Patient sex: M
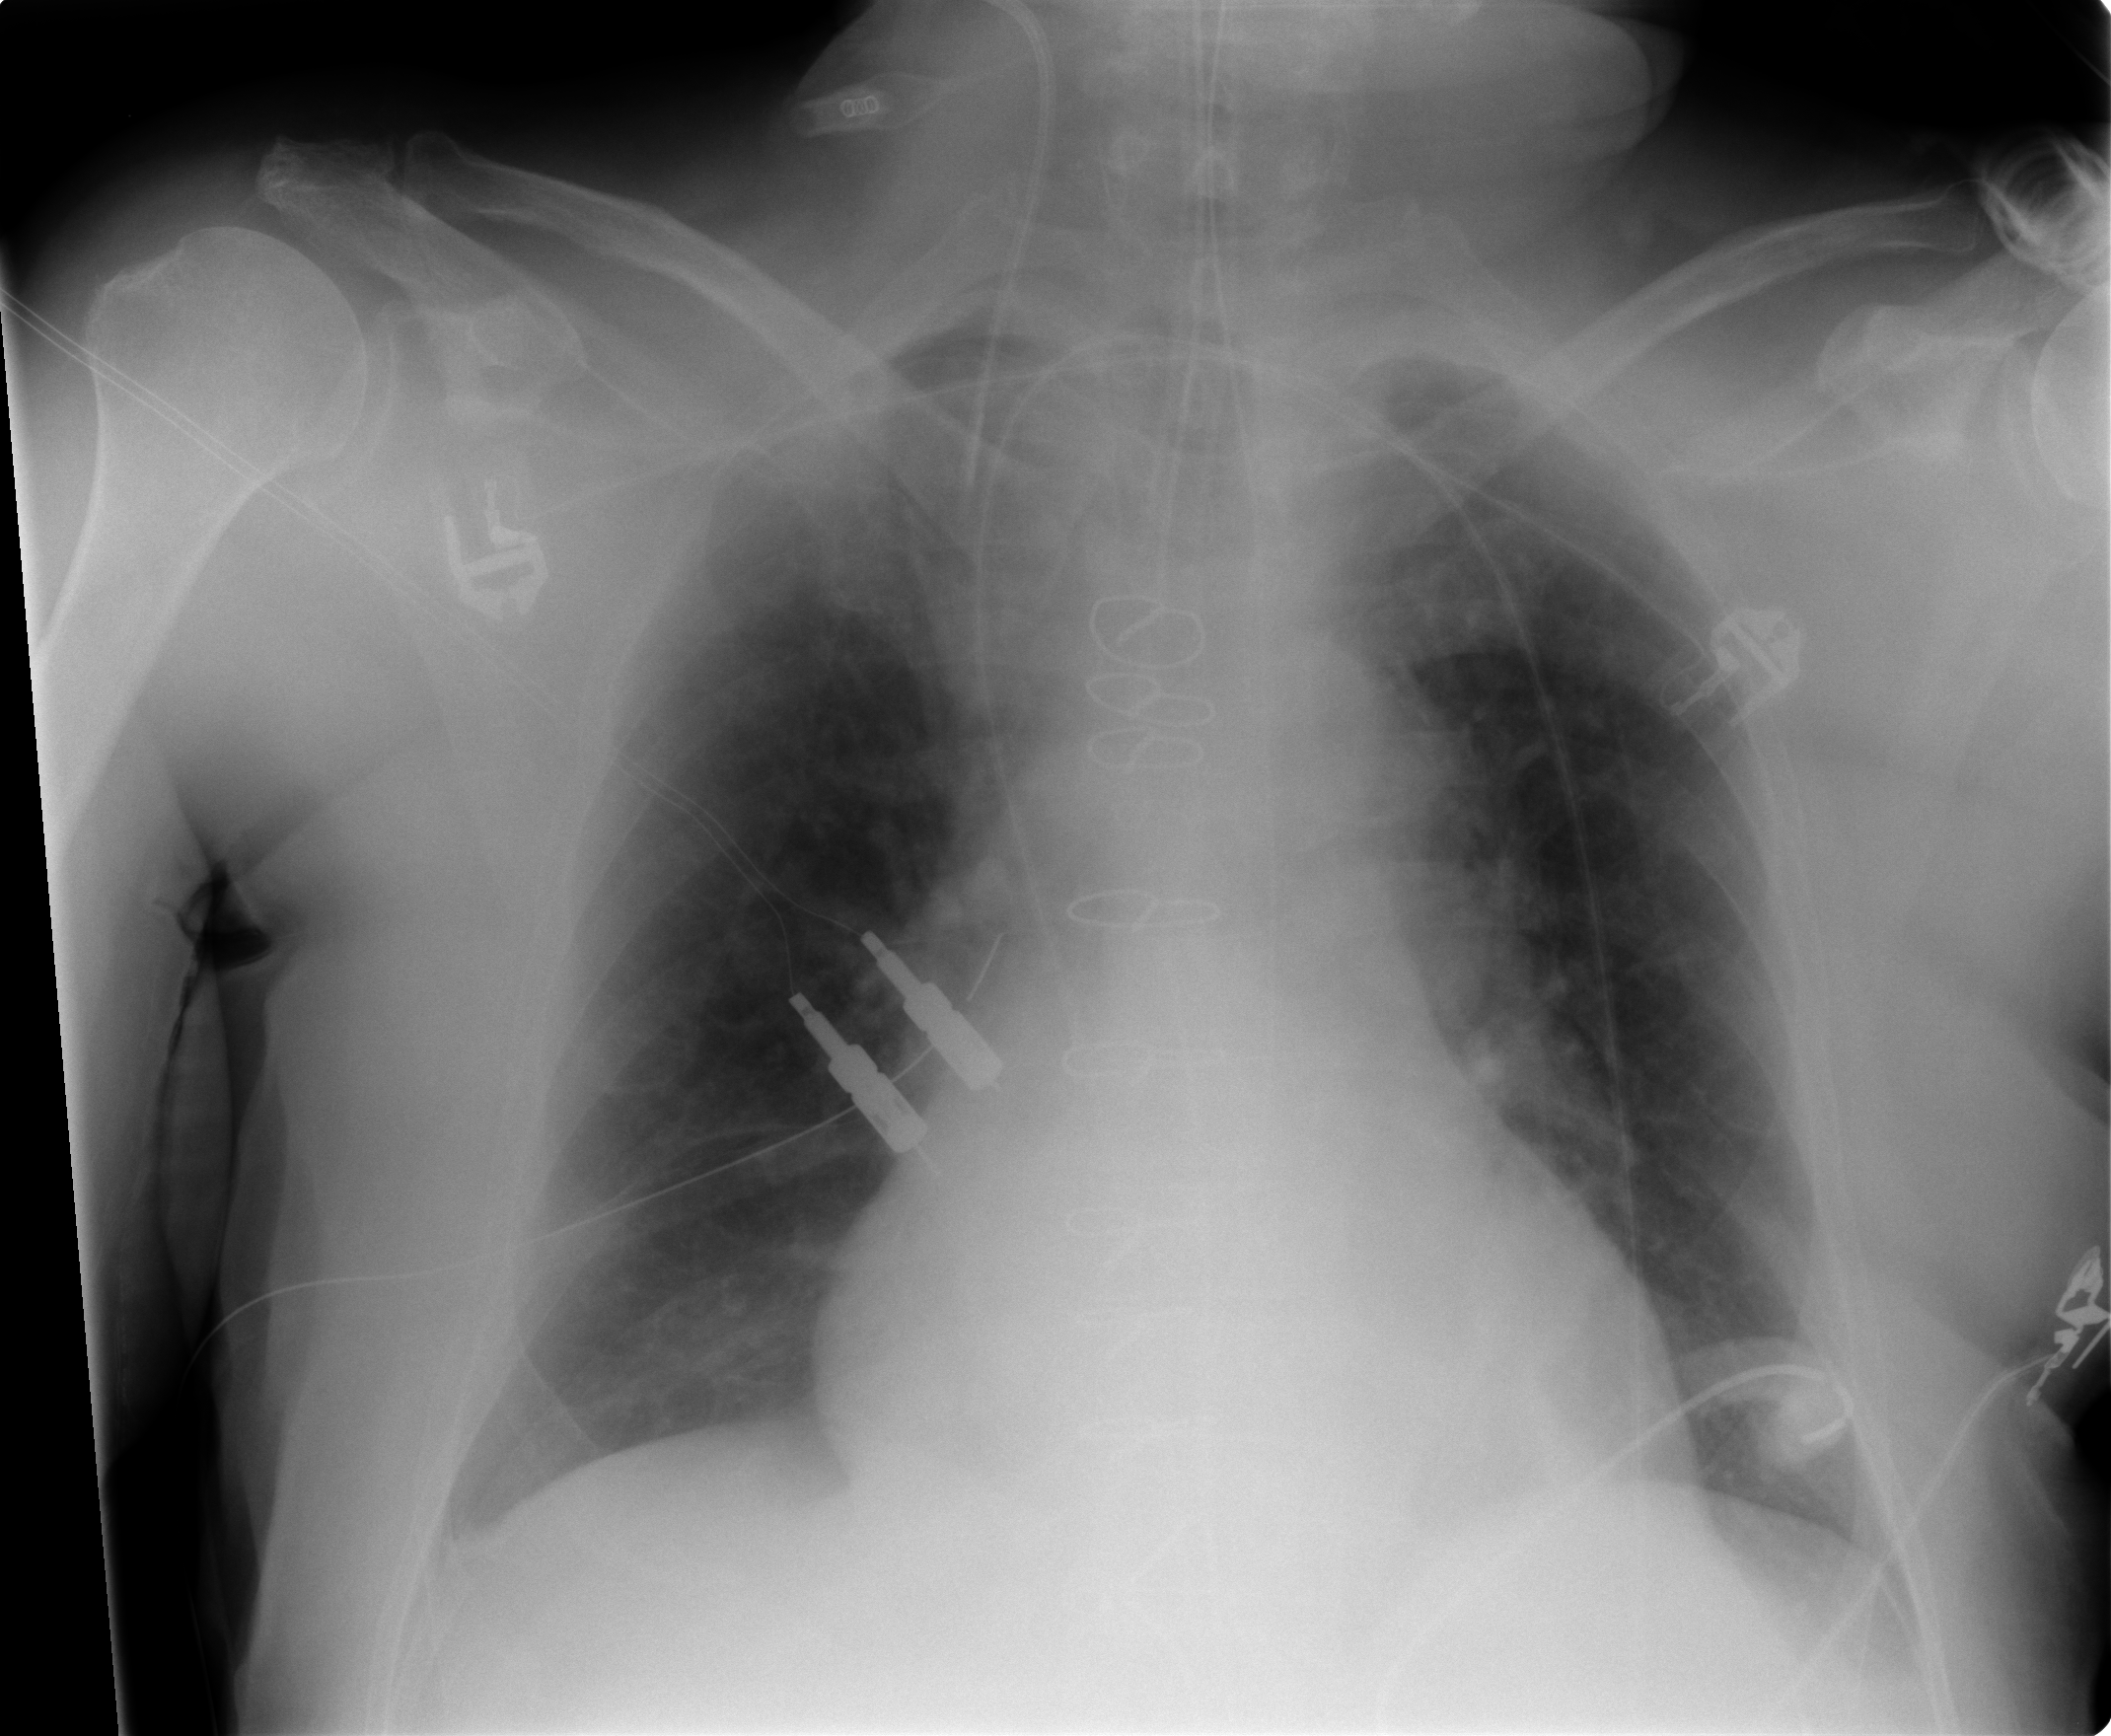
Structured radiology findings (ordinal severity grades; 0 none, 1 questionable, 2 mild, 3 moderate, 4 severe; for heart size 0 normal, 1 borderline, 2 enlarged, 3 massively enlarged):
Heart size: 2
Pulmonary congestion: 1
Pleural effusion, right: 1
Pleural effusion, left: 0
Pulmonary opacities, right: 0
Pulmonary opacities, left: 0
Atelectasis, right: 2
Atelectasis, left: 2